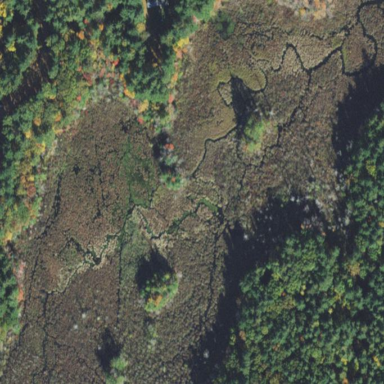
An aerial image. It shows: Marshy wetland area.